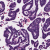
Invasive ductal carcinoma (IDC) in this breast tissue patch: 0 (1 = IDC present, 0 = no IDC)